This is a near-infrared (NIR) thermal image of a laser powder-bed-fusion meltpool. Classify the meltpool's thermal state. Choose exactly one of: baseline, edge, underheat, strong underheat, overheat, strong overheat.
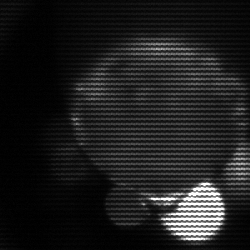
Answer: edge